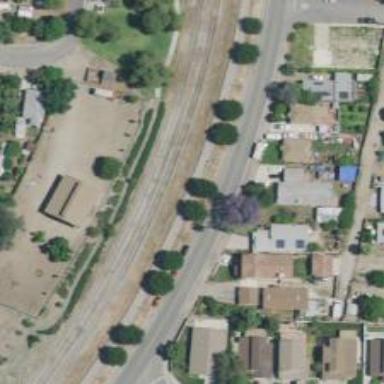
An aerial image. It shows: Railway siding with rails.